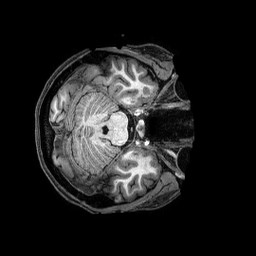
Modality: T1w
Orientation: axial
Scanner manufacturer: philips
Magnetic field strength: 3 T
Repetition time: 2.5 s
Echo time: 0.0057 s